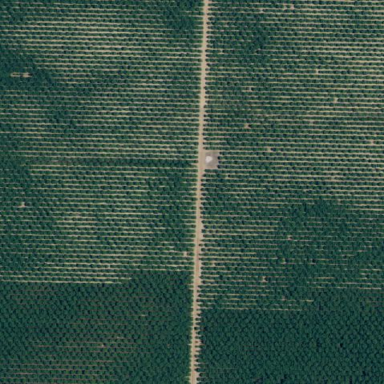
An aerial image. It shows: Orchard filled with almond trees.